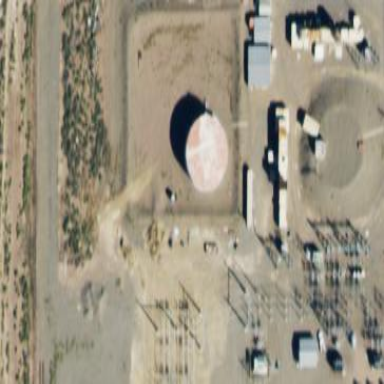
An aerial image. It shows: Power substation.